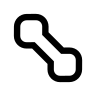
Cursor type: resize_nwse
OS/theme: linux-bibata
Variant: white